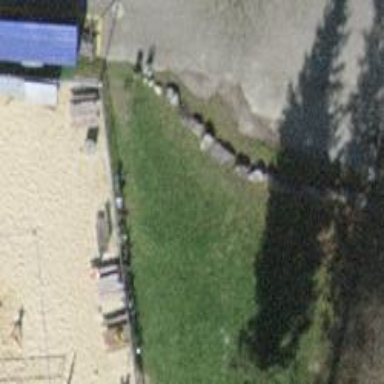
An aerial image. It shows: Picnic table located in leisure land area.